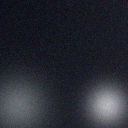
Screen state: off